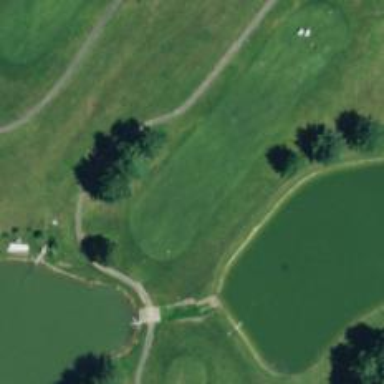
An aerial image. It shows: Golf hole.